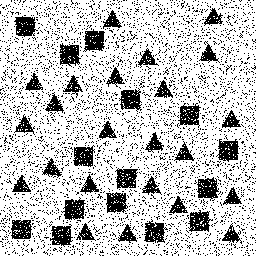
Squares: 15
Triangles: 23
Stars: 0
Total shapes: 38